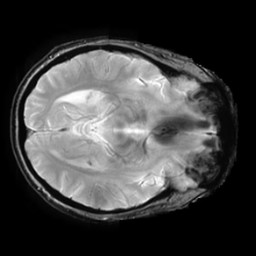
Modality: T2starw
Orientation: axial
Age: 63
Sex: female
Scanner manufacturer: ge
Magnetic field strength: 3 T
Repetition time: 0.65 s
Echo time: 0.02 s